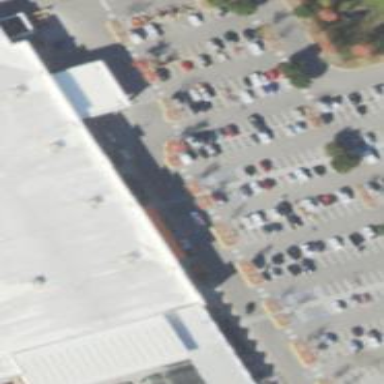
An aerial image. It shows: Parking space.